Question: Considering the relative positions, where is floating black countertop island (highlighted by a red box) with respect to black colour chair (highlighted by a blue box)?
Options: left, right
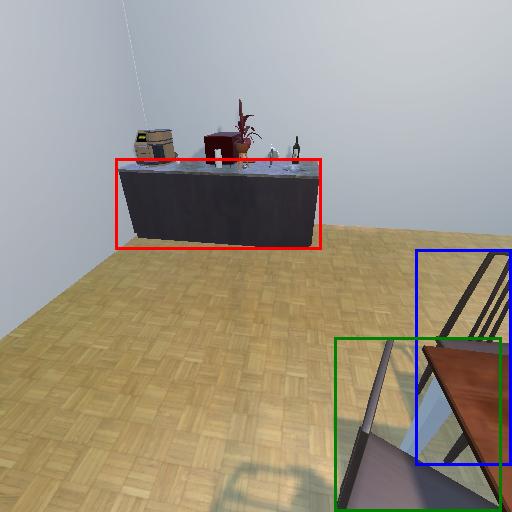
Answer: left